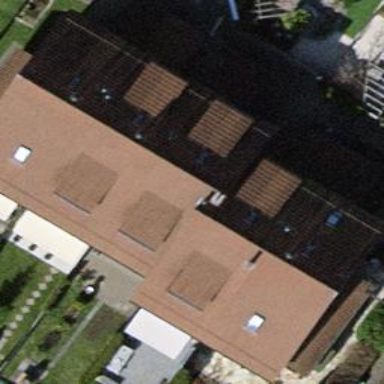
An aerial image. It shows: Terrace building.